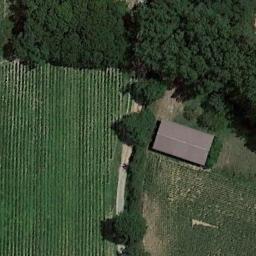
Label: residential